Question: As you can see in the image below the tab bar is visible but the tabs aren't. However I am still able to click where both of the tabs would be and flick between 2 views.
What could be wrong?
'''
- (BOOL)application:(UIApplication *)application didFinishLaunchingWithOptions:(NSDictionary *)launchOptions
{
self.window = [[UIWindow alloc] initWithFrame:[[UIScreen mainScreen] bounds]];
// Override point for customization after application launch.
HypnosisViewController *hvc = [[HypnosisViewController alloc] init];
TimeViewController *tvc = [[TimeViewController alloc] init];
UITabBarController *tabBarController = [[UITabBarController alloc] init];
NSArray *viewControllers = [NSArray arrayWithObjects:hvc, tvc, nil];
[tabBarController setViewControllers:viewControllers];
[[self window] setRootViewController:tabBarController];
self.window.backgroundColor = [UIColor whiteColor];
[self.window makeKeyAndVisible];
return YES;
}
'''
Regards

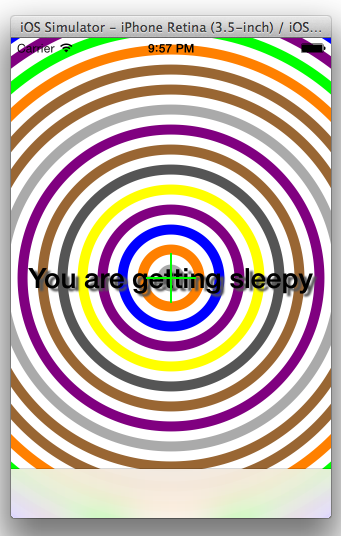
Answer: You haven't declared any titles or images for your TabBar items.
Use something like this: initWithTabBarSystemItem:tag: